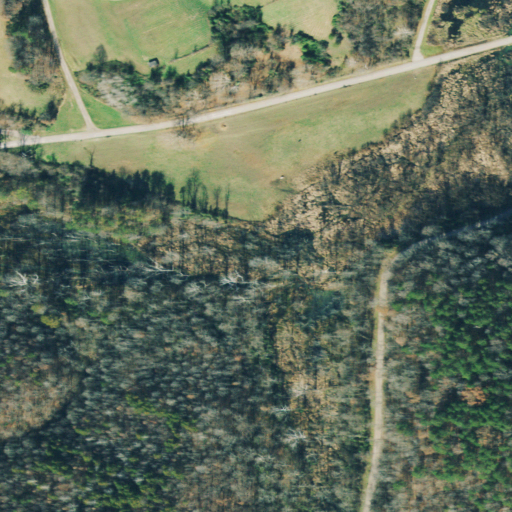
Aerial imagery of valley in Ohio named Kokeene Hollow containing deciduous forest, pasture, open development, low intensity development, mixed forest, and evergreen forest